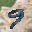
Label: 9